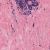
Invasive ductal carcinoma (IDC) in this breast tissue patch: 0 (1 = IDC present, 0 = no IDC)